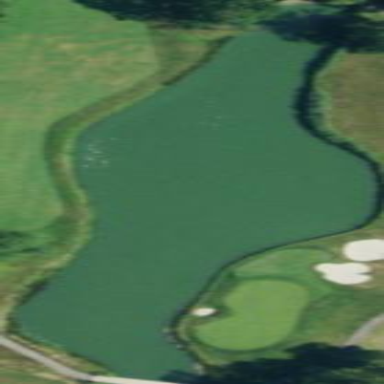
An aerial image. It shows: Water hazard on golf course. The hazard is natural water feature.